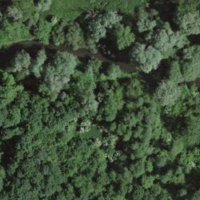
EUNIS habitat code: 44
Species observed at this site:
Humulus lupulus